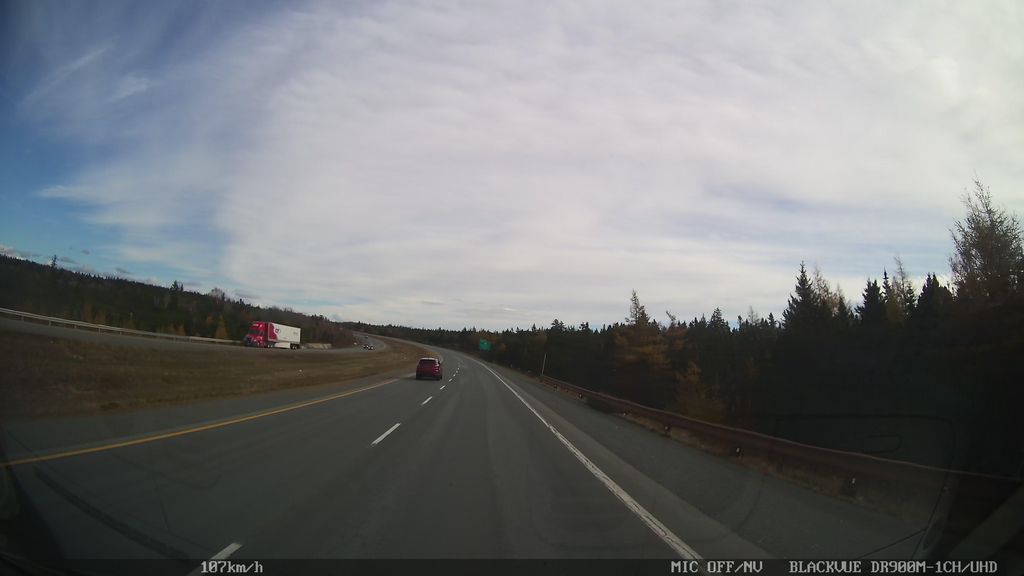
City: halifax